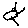
Label: sun